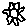
Label: sun